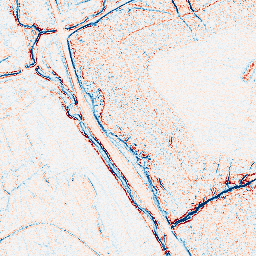
Category: edge_preserving
Decomposition family: bilateral
Decomposition parameters: d: 5
sigma_color: 150
sigma_space: 100
Upsampling method: quadratic
Upsampling parameters: scale: 4
Upsampling scale: 4